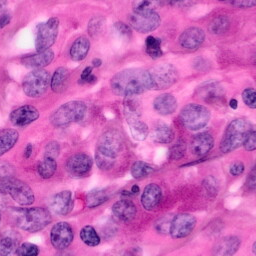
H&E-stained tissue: Pancreatic